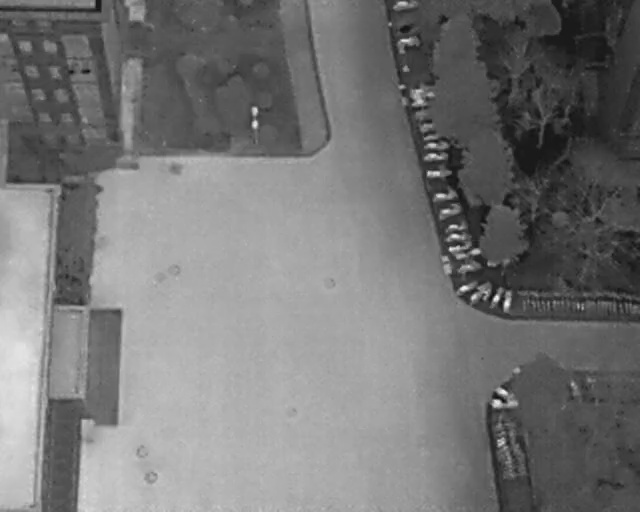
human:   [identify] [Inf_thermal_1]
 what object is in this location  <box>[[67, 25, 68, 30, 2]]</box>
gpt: <ref>1 small bicycle at the top</ref>

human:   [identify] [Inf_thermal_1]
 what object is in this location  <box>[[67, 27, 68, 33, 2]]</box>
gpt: <ref>1 medium bicycle at the center</ref>

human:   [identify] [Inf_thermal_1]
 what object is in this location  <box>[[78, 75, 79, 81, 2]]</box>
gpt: <ref>1 medium bicycle at the bottom right</ref>